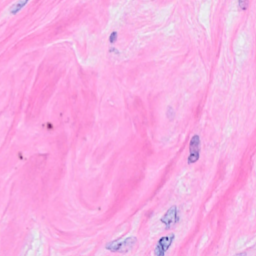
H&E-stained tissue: Breast